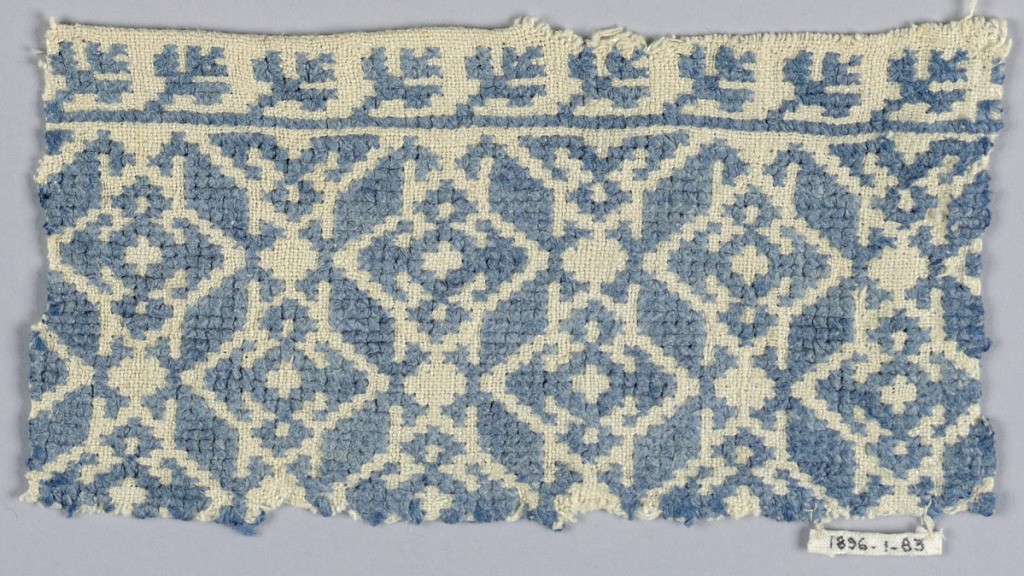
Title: Fragment
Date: possibly 17th century
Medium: linen on linen Technique: cross stitch embroidery on plain weave
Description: Geometric designs forming an allover pattern. In blue on a white ground. Border design of tiny trees.